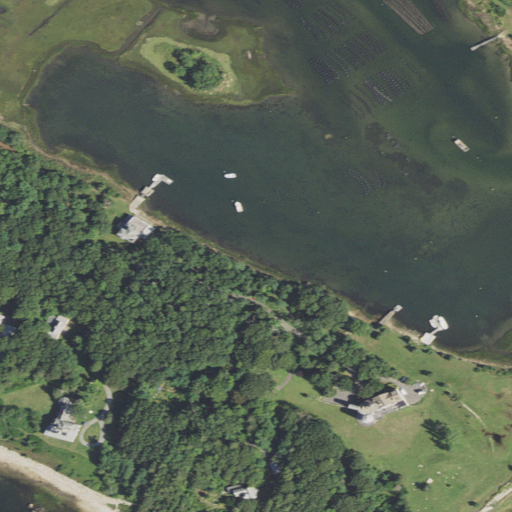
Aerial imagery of cape in Massachusetts named Indian Neck containing open water, herbaceous wetlands, mixed forest, grassland, open development, barren land, low intensity development, shrub, evergreen forest, and medium intensity development